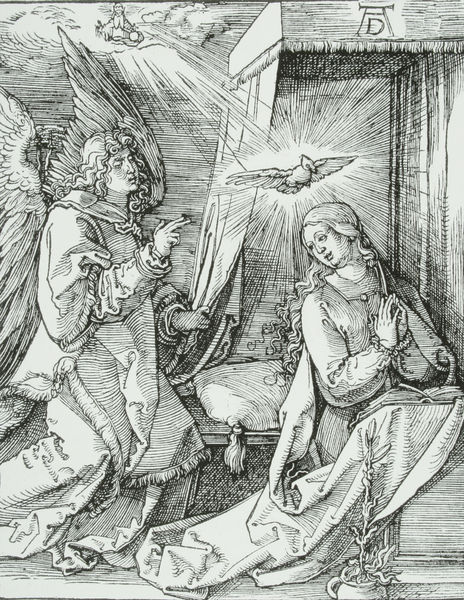
Titel: Kleine Passion - Die Verkündigung
Künstler: Albrecht Dürer
Standort: viele Standorte
Institution: Seriendruck
Schlagwörter: blätter, flügel, gott, hand, himmel, mann, schatten, vogel, weiß, wolken, menschen, blume, finger, frau, grau, haar, hell, kleid, licht, schwarz, tisch, blick, tier, tuch, wolke, jung, falten, federn, gesicht, taube, hände, innenraum, signatur, vorhang, vögel, boden, fransen, gewand, haare, interieur, sitzend, stoff, decke, gewänder, pflanze, pflanzen, locke, locken, renaissance, engel, vase, deutschland, blumentopf, topf, holzschnitt, papier, grafik, graphik, schattierung, linien, bank, kissen, gefaltet, polster, bett, bettdecke, kordel, quaste, faltenwurf, ad, junge, buch, gestützt, strahlen, druck, jungfrau, schnitt, hochdruck, monogramm, schraffur, schraffuren, holzstich, radierung, stich, kupfer, illustration, knien, schawrz, holzdruck, beten, gebet, lilie, gedreht, buchdruck, schein, knospen, knieend, knieen, segen, schwingen, baldachin, lesepult, bommel, dürer, heilig, maria, kupferstich, aufgeschlagen, geflügelt, erzengel, heimsuchung, verkündigung, himmelbett, quasten, geist, tiefdruck, albrecht, albrecht dürer, segensgestus, heiliger geist, gabriel, gottvater, zottel, empfängnis, trinität, gewnd, himmelwesen, wolkke, unbefleckte empfängnis, empfängnid, fürchte dich nicht, geflogen, gesegnet, haarstränen, iceptio, schlafzimmel, wolcke, gotvater, schein#